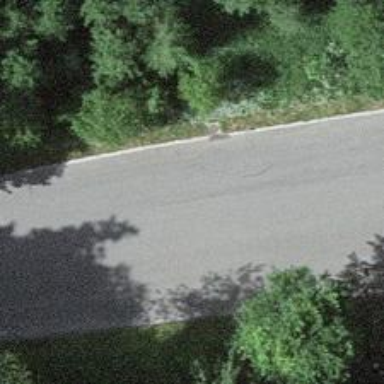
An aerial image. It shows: Asphalt track with grade1 quality.